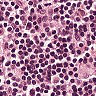
Metastatic tissue present: no